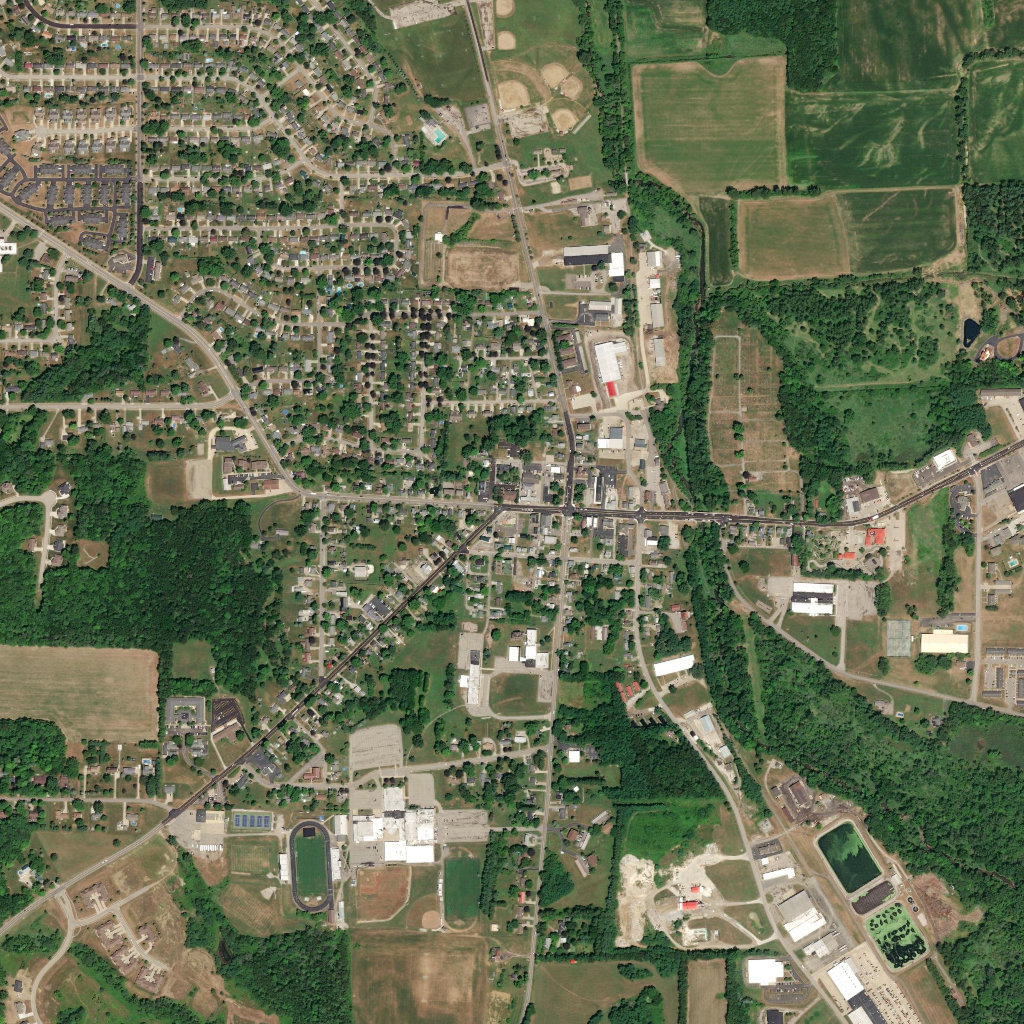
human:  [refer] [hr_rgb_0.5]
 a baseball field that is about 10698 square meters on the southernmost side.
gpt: <box>[[34, 84, 40, 90, 0]]</box>

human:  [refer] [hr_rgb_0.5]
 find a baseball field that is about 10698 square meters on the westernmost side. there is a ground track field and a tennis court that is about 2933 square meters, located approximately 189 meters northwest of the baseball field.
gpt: <box>[[34, 84, 40, 90, 0]]</box>